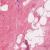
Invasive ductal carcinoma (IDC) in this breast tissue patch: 0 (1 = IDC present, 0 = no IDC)